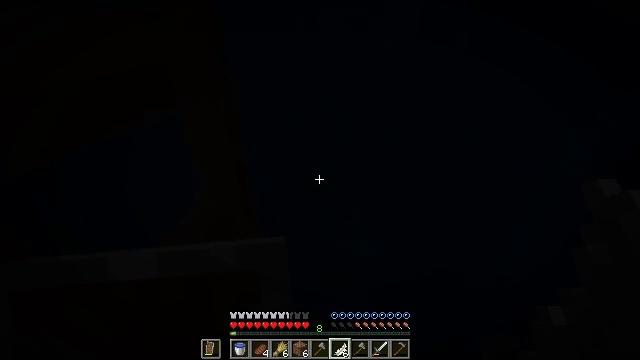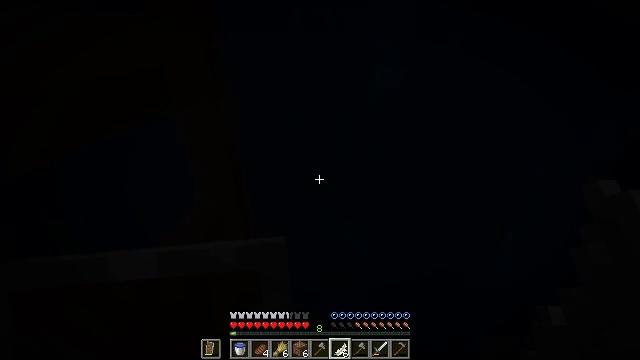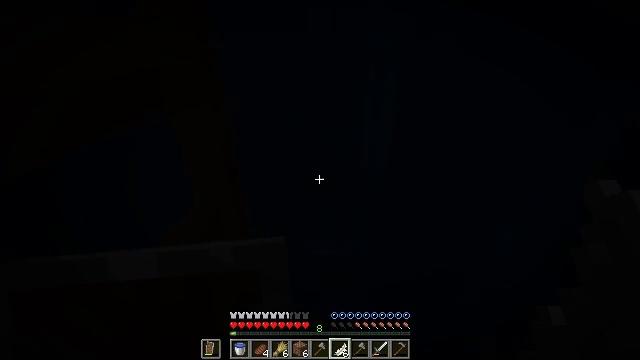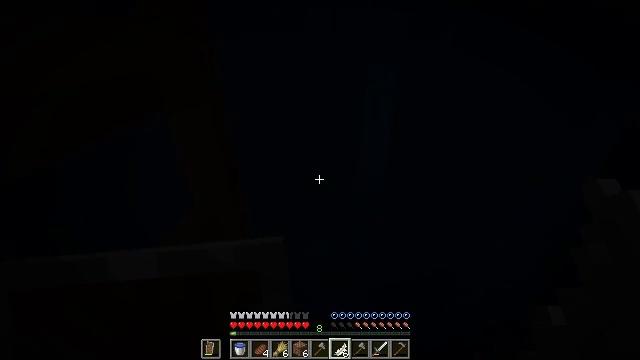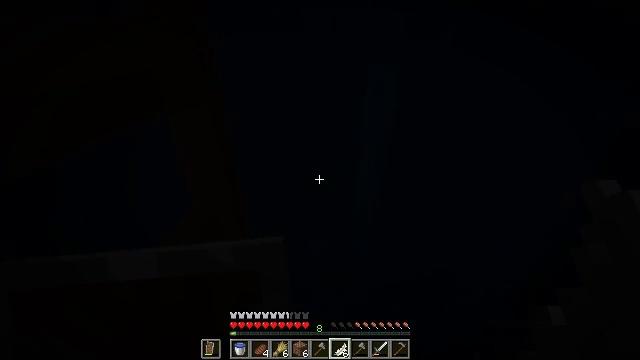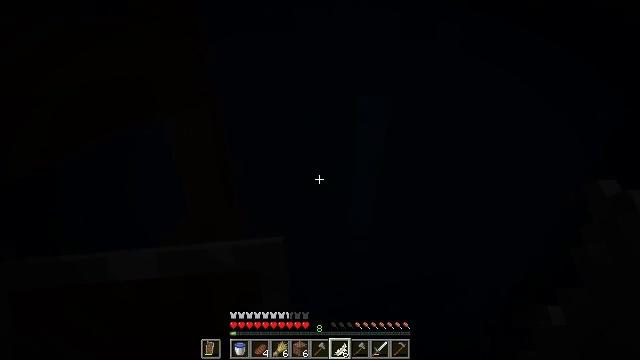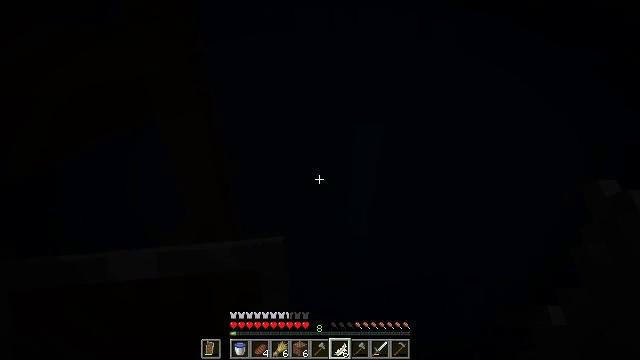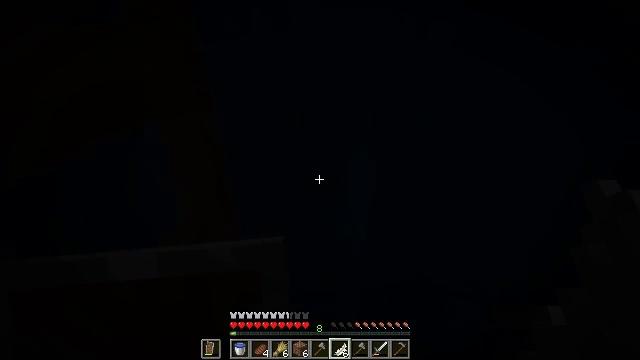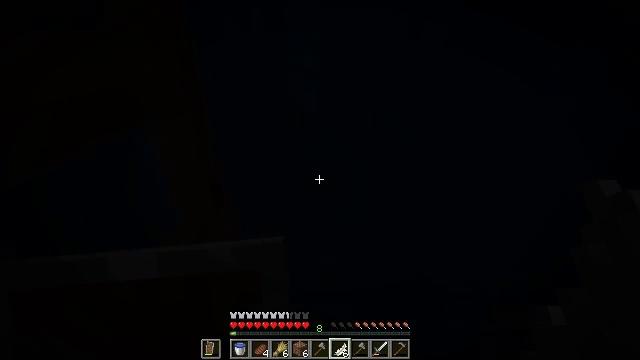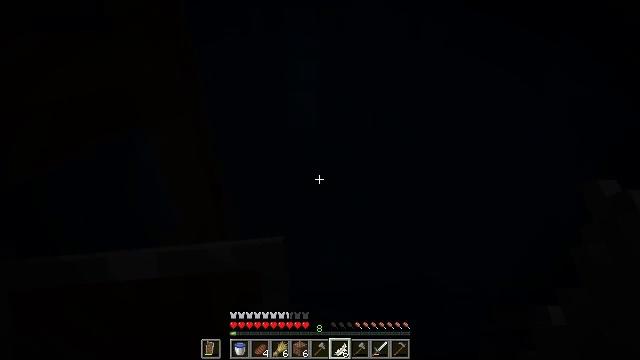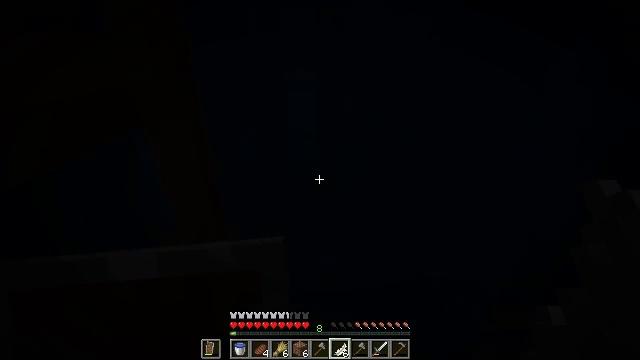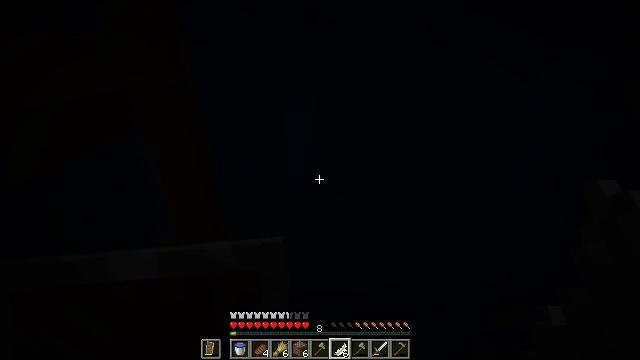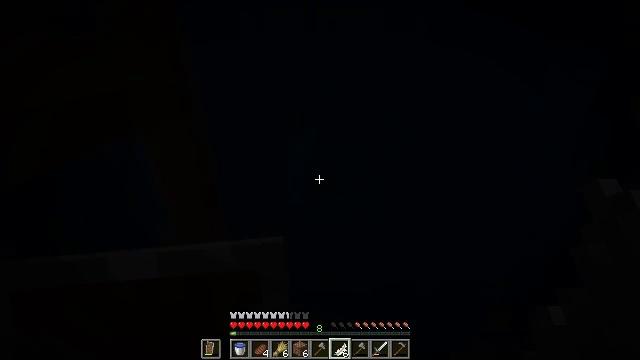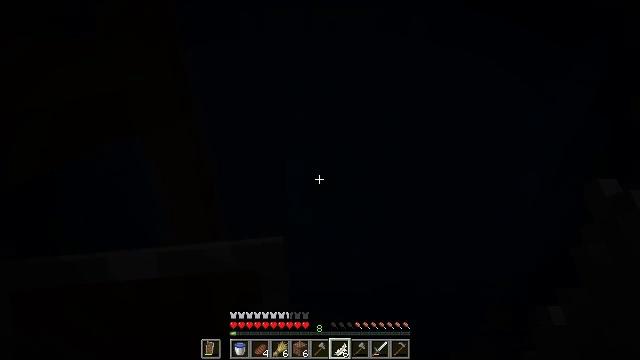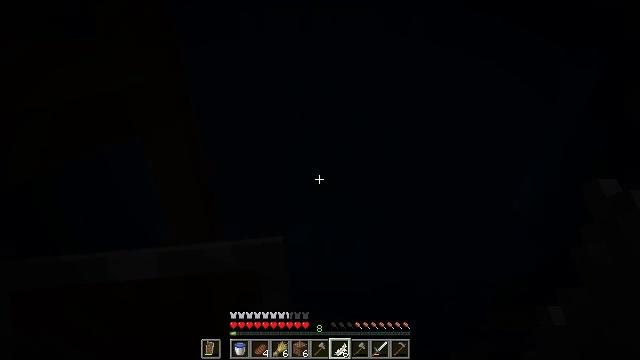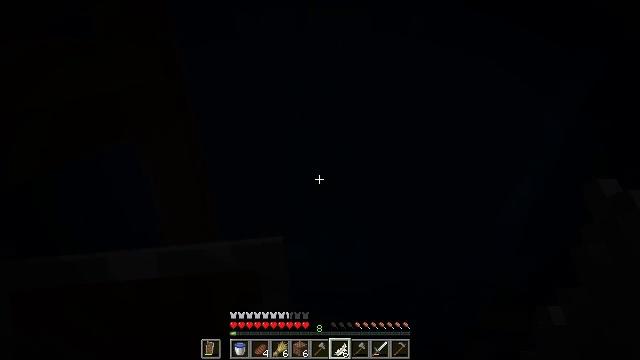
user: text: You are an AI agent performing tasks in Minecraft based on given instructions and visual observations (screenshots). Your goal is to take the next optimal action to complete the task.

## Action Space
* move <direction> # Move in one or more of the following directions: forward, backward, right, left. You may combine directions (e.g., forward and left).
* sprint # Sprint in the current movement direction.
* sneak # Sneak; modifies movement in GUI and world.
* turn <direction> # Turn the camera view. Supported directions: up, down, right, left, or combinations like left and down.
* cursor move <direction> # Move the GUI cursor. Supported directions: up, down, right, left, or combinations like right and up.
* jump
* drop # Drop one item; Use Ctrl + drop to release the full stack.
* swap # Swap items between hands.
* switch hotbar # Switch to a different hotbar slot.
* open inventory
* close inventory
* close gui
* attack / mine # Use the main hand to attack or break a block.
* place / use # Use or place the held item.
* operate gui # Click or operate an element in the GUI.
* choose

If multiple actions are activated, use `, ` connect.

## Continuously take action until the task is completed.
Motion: motion action
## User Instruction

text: Break the oak door to remove it.
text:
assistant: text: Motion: no_op
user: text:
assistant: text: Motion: turn right
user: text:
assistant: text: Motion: no_op
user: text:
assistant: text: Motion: no_op
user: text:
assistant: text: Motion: no_op
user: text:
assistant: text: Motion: no_op
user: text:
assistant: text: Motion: no_op
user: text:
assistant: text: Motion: turn right
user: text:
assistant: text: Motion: no_op
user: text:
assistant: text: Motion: no_op
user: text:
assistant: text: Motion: no_op
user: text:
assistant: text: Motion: no_op
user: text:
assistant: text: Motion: no_op
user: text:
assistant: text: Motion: no_op
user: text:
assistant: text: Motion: no_op
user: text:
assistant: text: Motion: no_op
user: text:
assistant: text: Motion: no_op
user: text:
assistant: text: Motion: no_op
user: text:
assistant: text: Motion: no_op
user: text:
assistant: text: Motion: no_op
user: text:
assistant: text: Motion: no_op
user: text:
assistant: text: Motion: no_op
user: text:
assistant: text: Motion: no_op
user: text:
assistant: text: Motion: no_op
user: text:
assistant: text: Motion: no_op
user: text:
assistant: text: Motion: move forward and move right
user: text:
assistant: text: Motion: move forward and move right
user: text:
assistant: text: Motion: move forward and move right
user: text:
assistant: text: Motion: move forward and move right
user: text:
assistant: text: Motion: move forward and move right